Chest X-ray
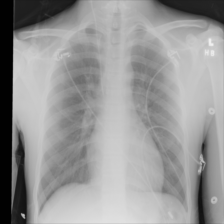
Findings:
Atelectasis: negative
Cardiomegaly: negative
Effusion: negative
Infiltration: negative
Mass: negative
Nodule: negative
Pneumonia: negative
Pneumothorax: negative
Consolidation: negative
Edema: negative
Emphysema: negative
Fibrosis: negative
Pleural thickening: negative
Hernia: negative